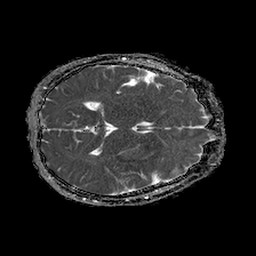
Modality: ADC
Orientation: axial
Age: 55
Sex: female
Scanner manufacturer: philips
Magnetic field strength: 1.5 T
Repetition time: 4.6 s
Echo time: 0.08528 s